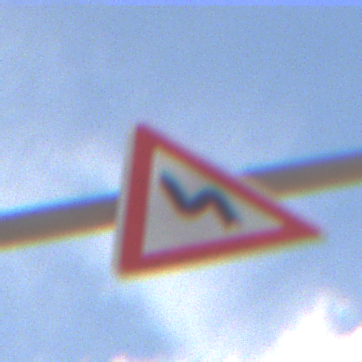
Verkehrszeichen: DoppelkurveZunaechstLinks
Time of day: Midday
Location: Outdoor (Nature)
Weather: PartlyCloudy
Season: NotSpecified
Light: Natural